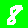
Digit: 8